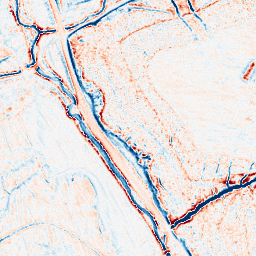
Category: classical
Decomposition family: gaussian_anisotropic
Decomposition parameters: sigma_x: 2
sigma_y: 2
Upsampling method: quadratic
Upsampling parameters: scale: 2
Upsampling scale: 2